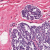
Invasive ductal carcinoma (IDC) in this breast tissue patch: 0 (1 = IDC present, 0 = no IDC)